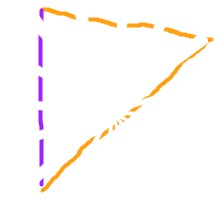
Shape: triangle